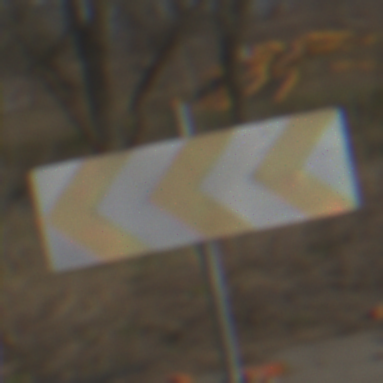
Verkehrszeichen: RichtungstafelnInKurvenGrossRechts
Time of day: MorningAfternoon
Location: Outdoor (Suburban)
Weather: PartlyCloudy
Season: NotSpecified
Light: Natural